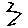
Label: zigzag